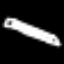
Label: pencil